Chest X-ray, AP view. Patient: 48 years old, sex M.
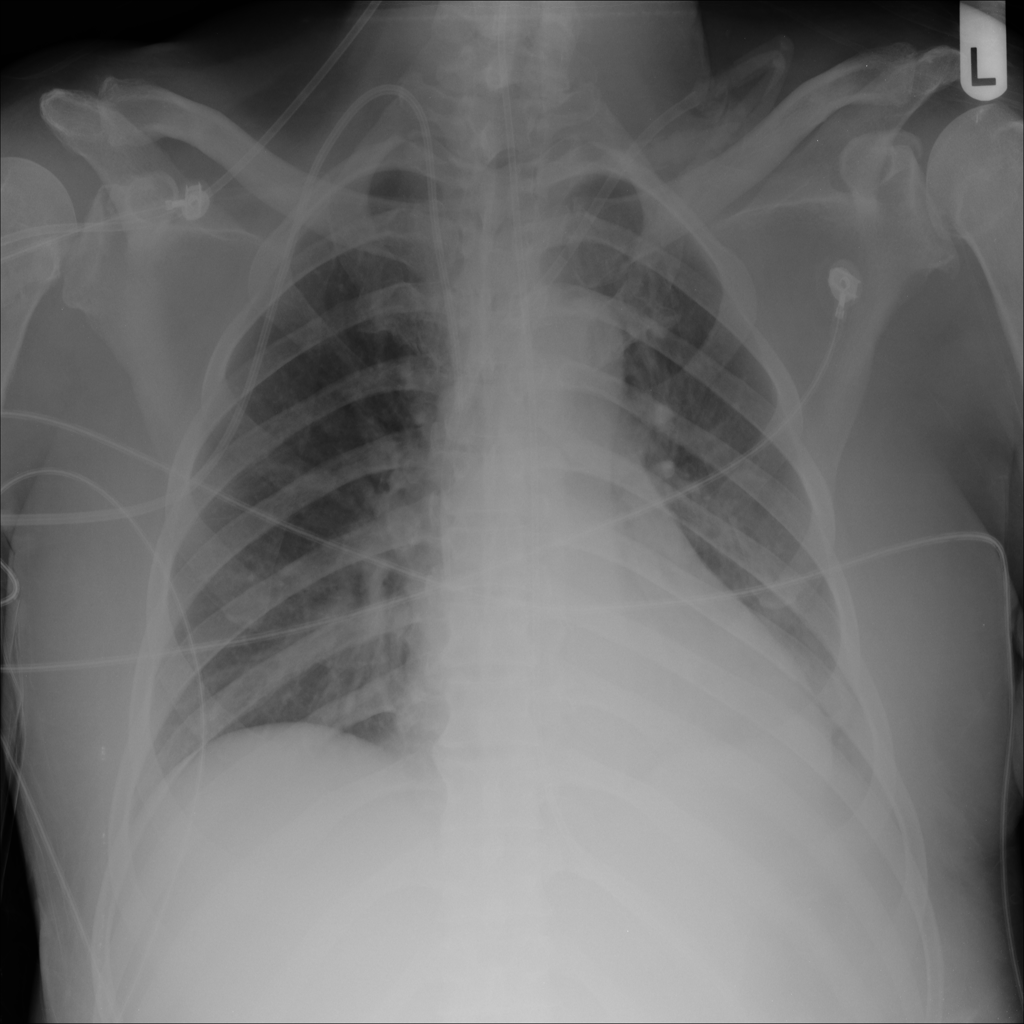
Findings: No Finding